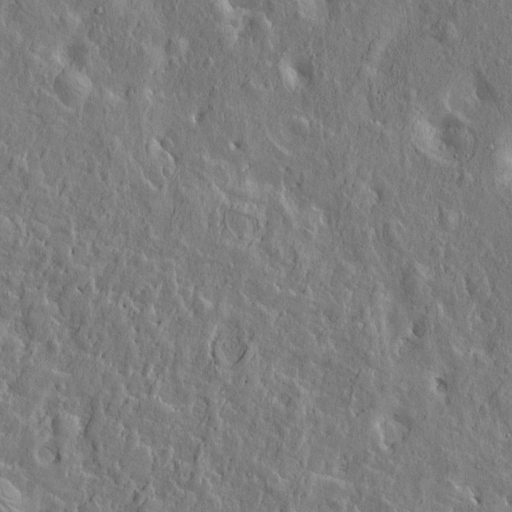
Objects detected: cone